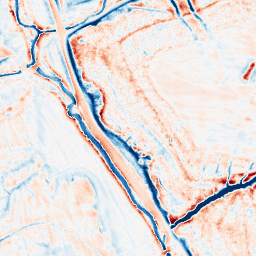
Category: edge_preserving
Decomposition family: guided
Decomposition parameters: radius: 4
eps: 0.1
Upsampling method: bicubic
Upsampling parameters: scale: 8
Upsampling scale: 8